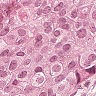
Metastatic tissue present: yes